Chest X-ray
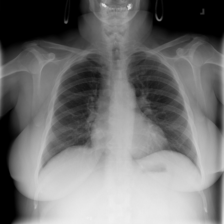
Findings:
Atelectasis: negative
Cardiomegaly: negative
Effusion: negative
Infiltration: positive
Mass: negative
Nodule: negative
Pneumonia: negative
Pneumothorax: negative
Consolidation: negative
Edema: negative
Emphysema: negative
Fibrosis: negative
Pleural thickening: negative
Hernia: negative